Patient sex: M
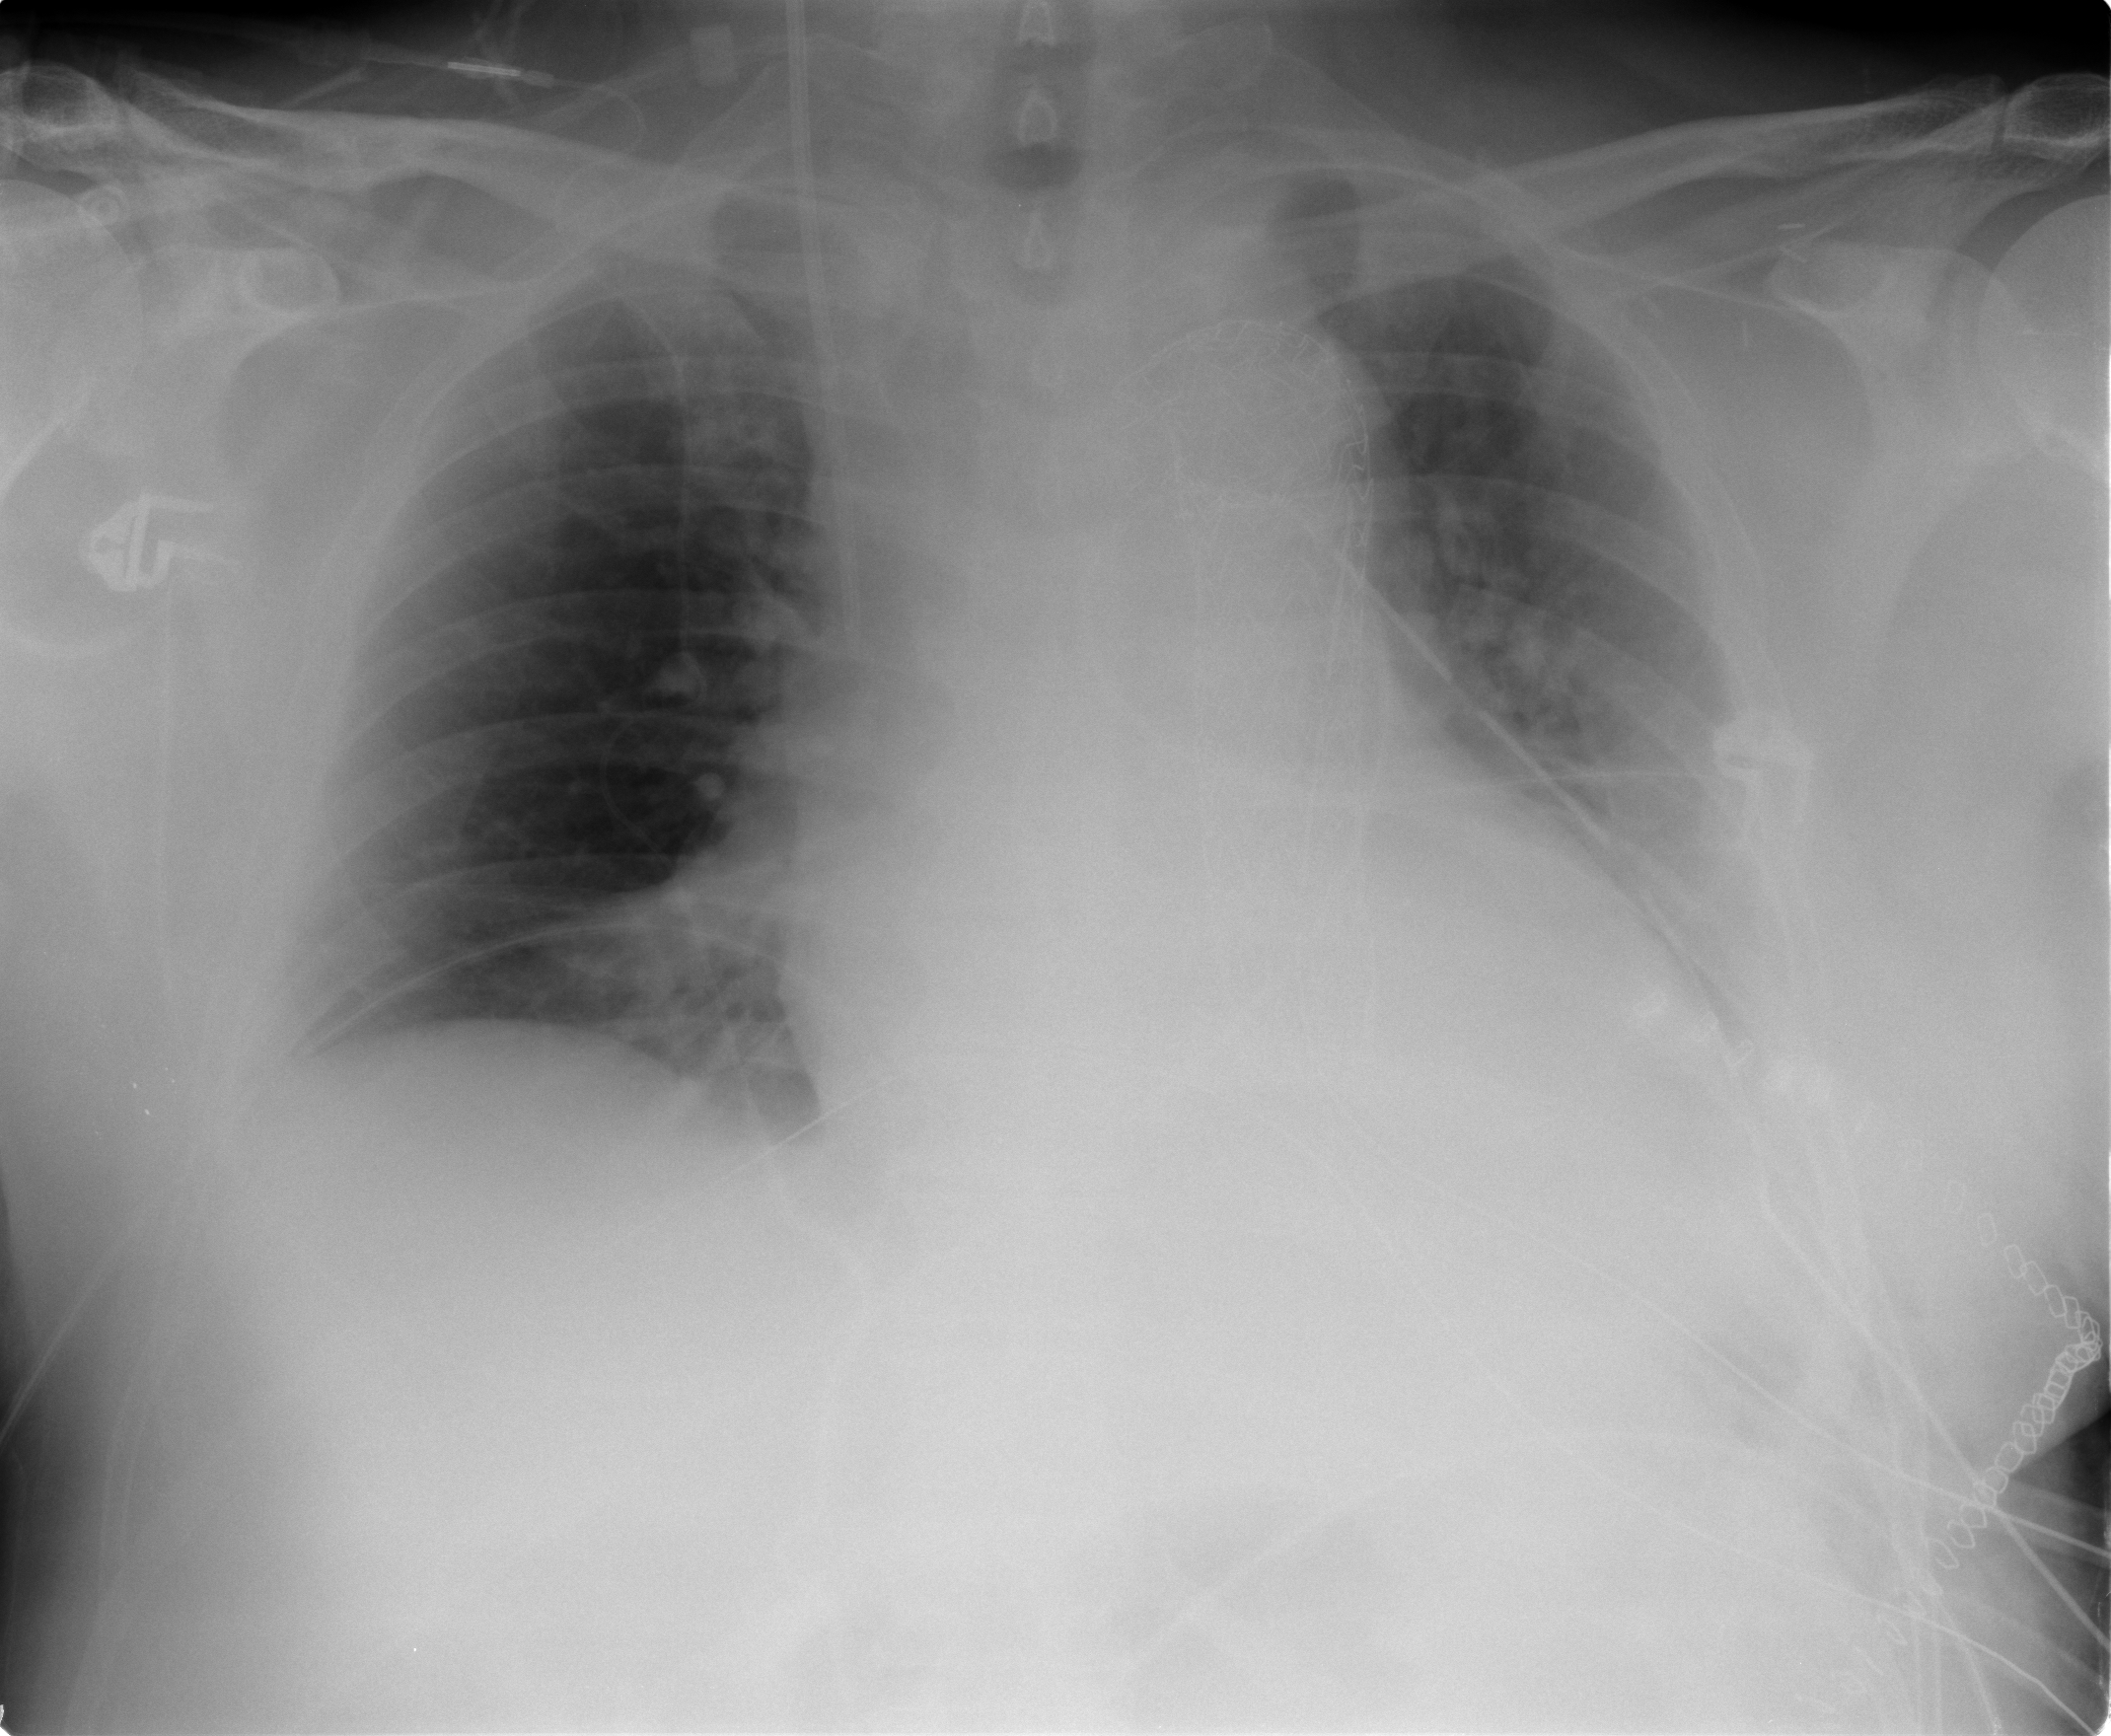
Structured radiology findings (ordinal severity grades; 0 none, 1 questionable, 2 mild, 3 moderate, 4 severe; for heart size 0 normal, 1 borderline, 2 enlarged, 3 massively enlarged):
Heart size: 0
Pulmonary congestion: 0
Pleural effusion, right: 0
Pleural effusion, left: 1
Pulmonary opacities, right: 2
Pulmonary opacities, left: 1
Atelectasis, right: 2
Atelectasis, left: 2